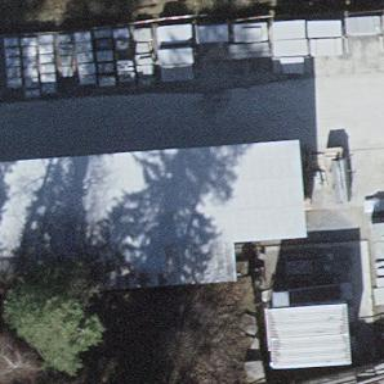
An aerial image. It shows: View of roof of building.